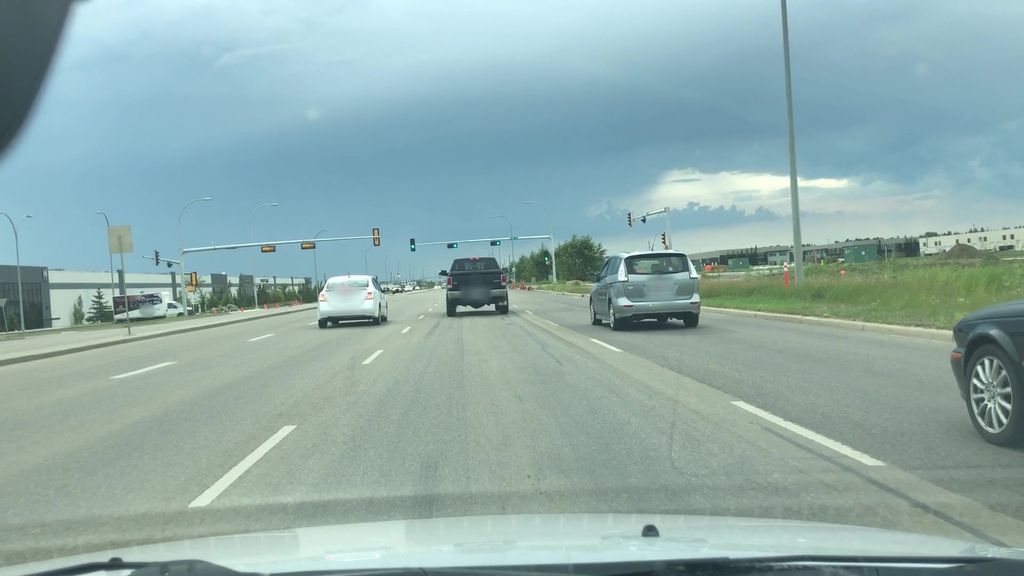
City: edmonton